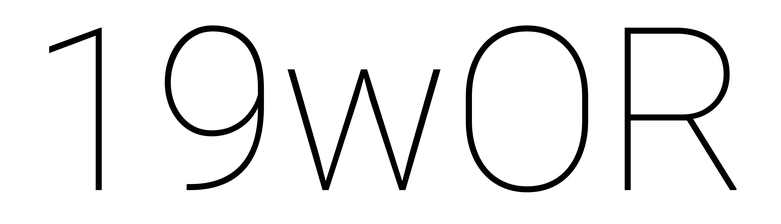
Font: Roboto_Thin